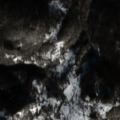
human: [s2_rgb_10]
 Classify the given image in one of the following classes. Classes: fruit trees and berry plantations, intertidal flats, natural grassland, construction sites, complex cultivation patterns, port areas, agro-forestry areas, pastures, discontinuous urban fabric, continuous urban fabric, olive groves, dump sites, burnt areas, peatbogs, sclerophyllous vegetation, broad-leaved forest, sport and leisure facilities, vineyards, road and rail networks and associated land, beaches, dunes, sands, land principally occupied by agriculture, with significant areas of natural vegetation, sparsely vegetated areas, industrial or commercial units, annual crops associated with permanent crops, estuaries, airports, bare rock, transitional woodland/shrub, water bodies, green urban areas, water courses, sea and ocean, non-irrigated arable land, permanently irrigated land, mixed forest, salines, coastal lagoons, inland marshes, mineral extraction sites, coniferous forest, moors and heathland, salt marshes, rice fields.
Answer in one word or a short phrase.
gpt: broad-leaved forest, transitional woodland/shrub